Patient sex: M
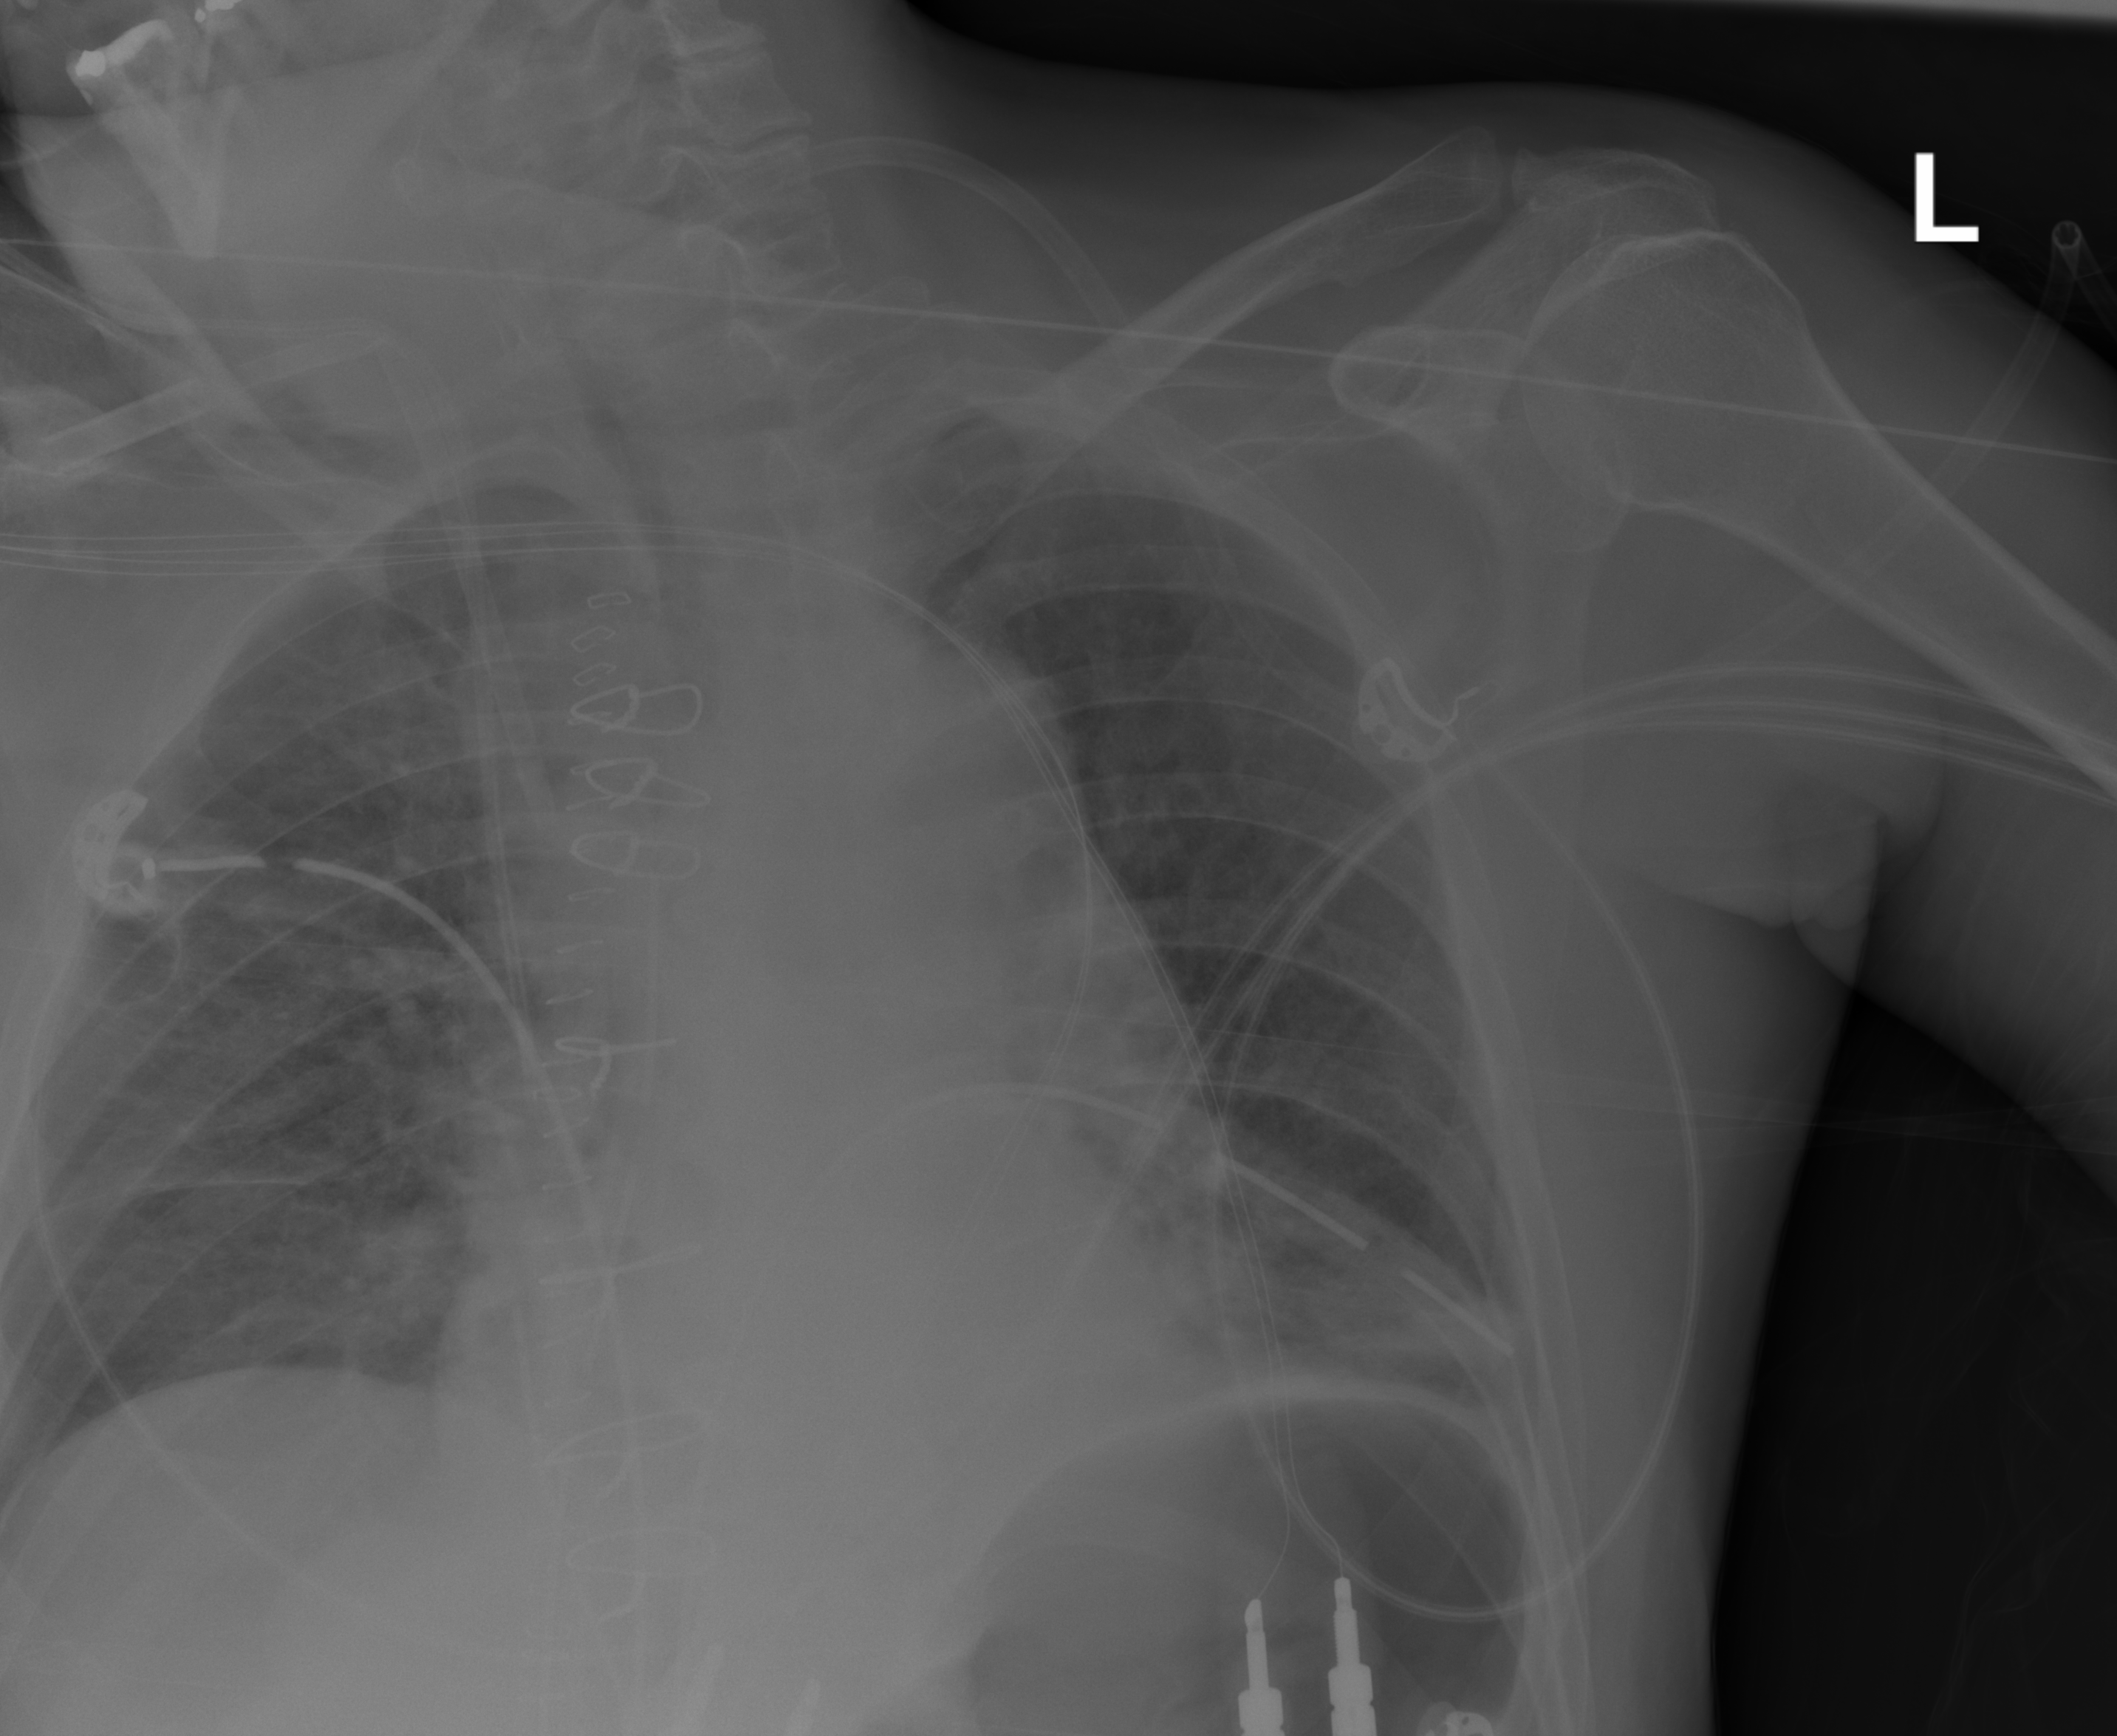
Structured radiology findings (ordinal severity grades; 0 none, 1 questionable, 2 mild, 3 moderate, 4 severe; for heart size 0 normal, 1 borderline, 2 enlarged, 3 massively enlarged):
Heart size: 0
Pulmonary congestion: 0
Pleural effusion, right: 0
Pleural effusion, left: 0
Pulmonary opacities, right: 0
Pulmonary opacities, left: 0
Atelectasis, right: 2
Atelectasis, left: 2